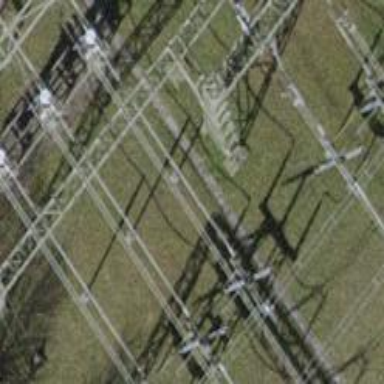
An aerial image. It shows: Bay for power lines.